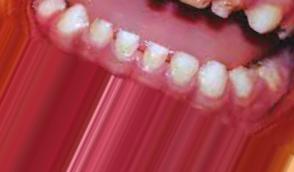
Condition: Caries